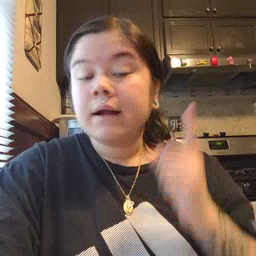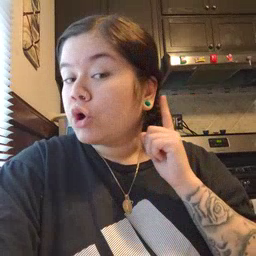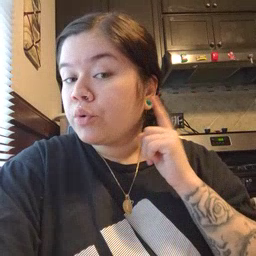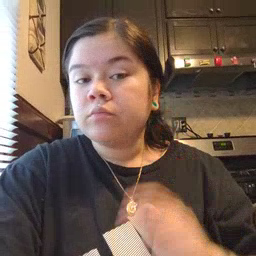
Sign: ear